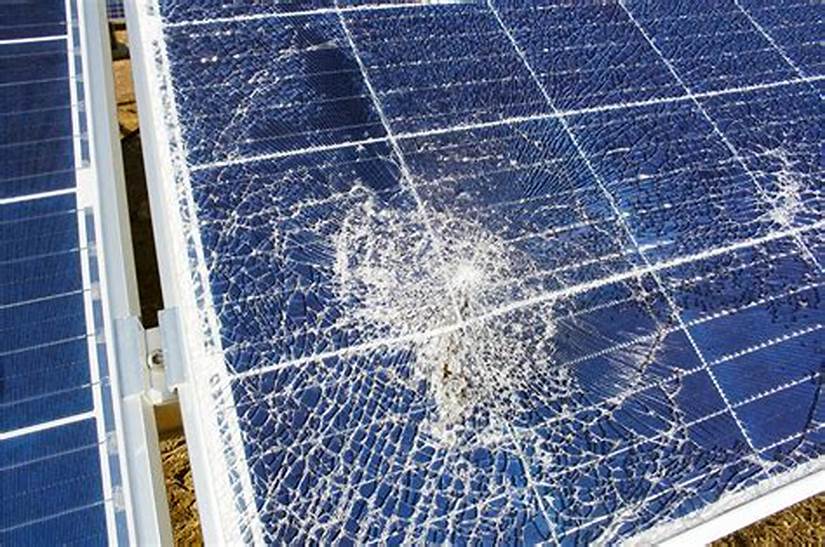
Label: Physical-Damage